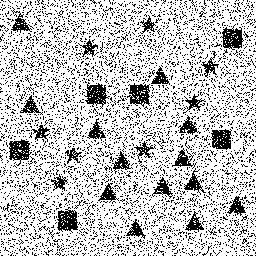
Squares: 6
Triangles: 13
Stars: 8
Total shapes: 27